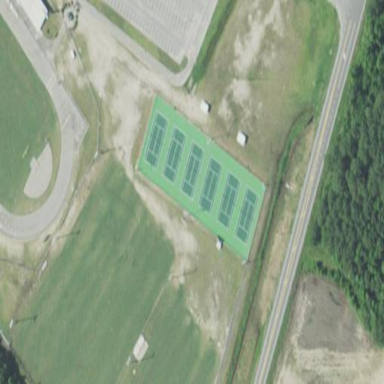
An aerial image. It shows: Sports centre dedicated to tennis.